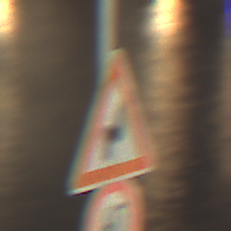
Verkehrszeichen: DoppelkurveRechts
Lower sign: Geschwindigkeit60
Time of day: Night
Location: Outdoor (Urban)
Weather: PartlyCloudy
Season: NotSpecified
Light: Artificial